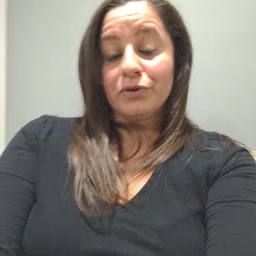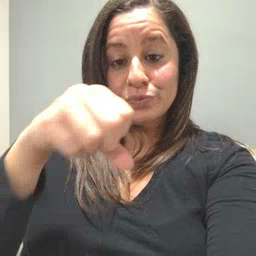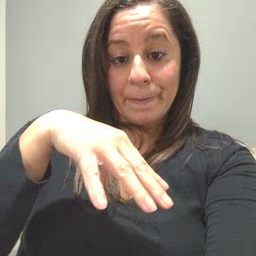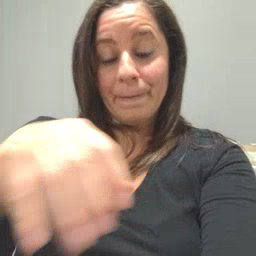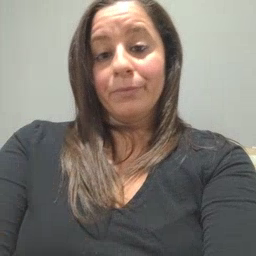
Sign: drop